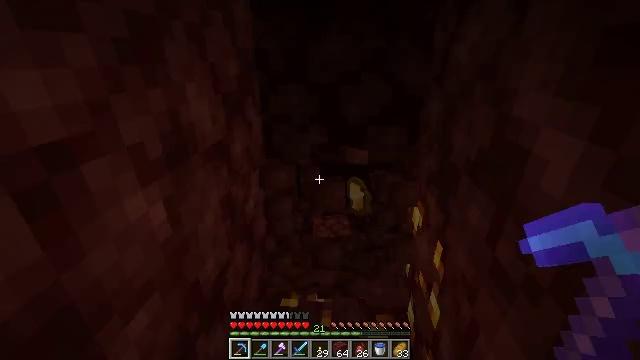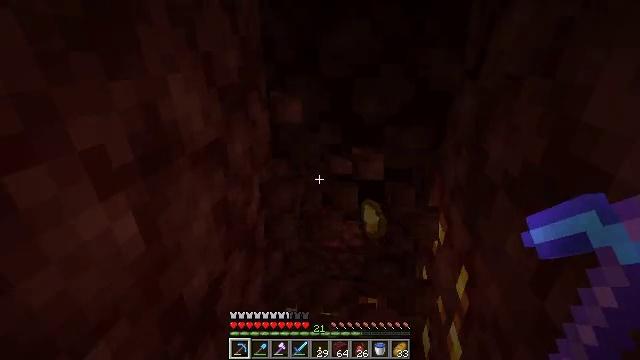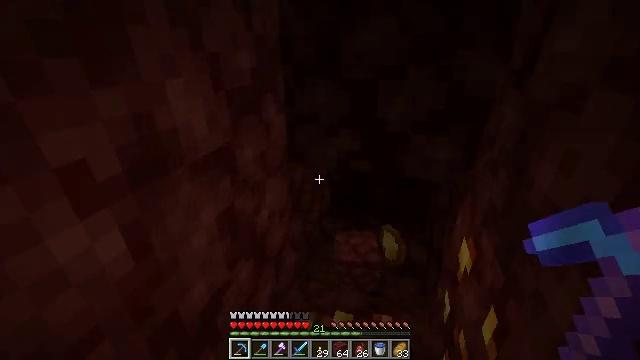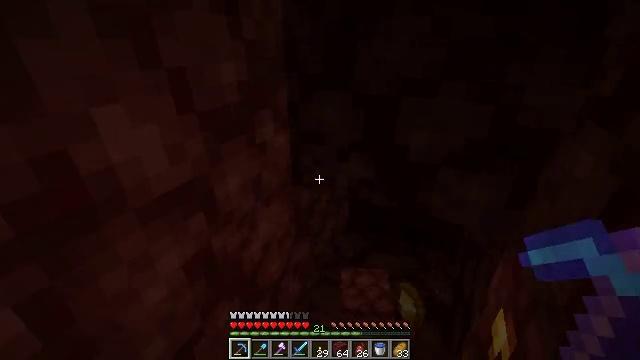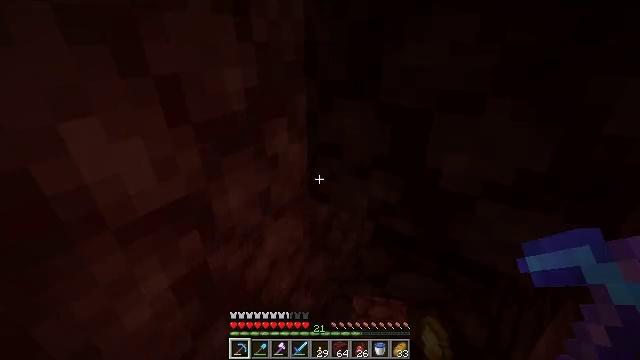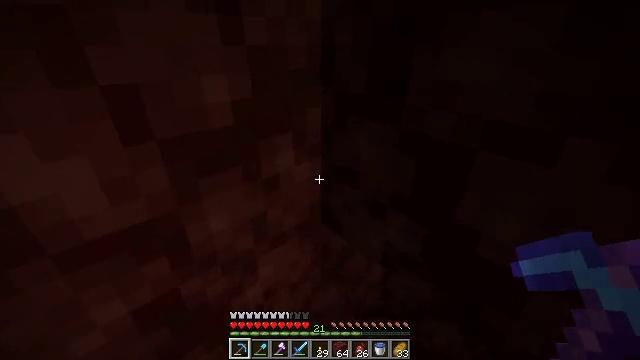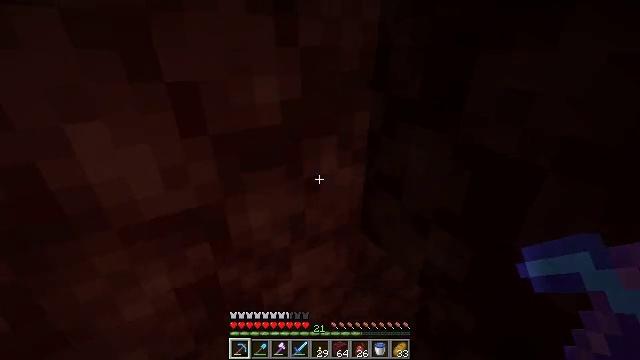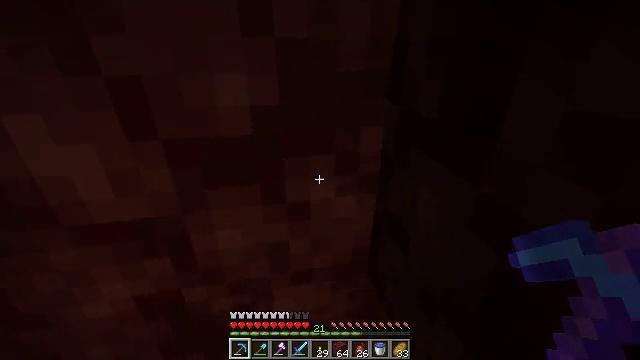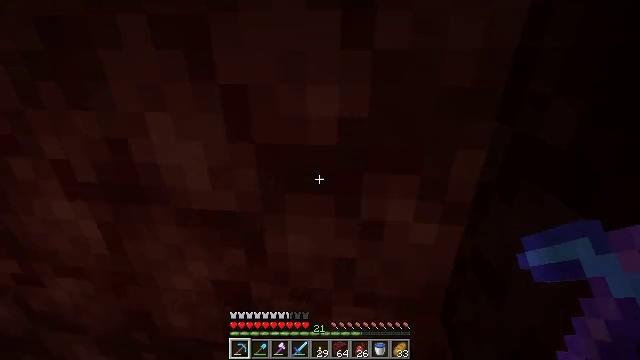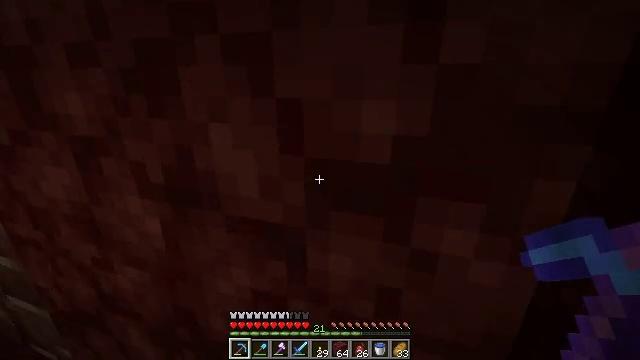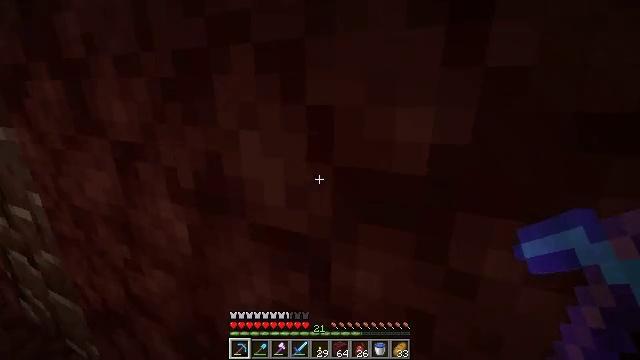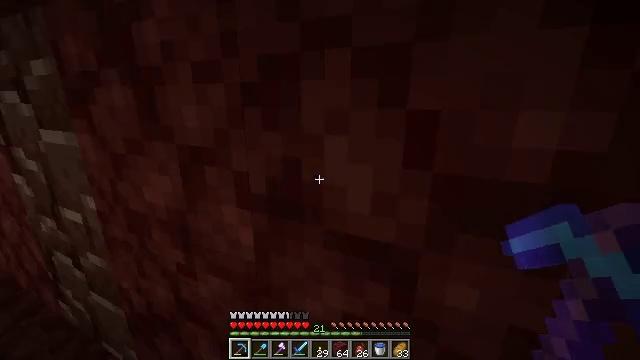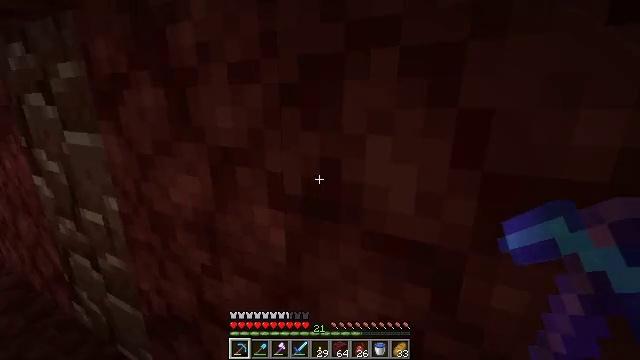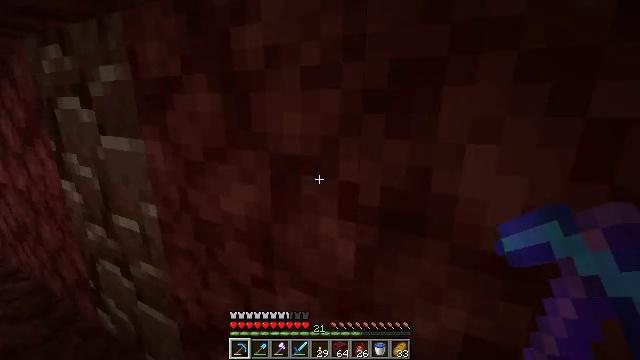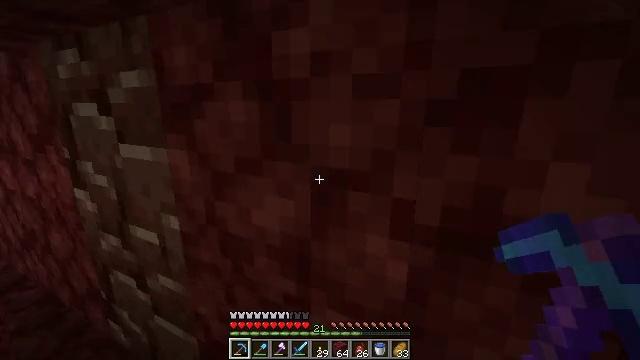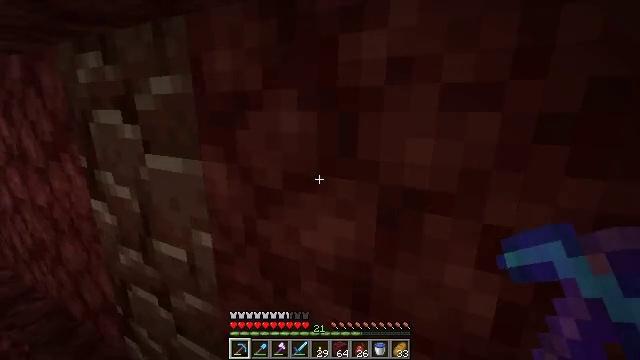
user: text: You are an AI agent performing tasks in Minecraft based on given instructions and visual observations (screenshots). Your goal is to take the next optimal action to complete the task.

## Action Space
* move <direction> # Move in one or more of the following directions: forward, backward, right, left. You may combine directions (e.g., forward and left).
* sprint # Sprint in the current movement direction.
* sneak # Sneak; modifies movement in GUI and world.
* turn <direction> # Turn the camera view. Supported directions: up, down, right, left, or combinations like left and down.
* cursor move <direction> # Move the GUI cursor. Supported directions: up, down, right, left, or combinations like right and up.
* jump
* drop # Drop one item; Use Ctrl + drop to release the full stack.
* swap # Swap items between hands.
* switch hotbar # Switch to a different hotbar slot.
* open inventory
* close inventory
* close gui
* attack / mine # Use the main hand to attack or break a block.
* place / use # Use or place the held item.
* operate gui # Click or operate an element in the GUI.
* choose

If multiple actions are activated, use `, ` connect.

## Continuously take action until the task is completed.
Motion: motion action
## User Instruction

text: Use a strong pickaxe to gather ancient debris.
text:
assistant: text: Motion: move forward and move right, turn left
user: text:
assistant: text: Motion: move forward and move right, turn left
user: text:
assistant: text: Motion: move forward and move right, turn left
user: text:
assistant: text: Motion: move forward and move right, turn left
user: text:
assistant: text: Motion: move forward and move right, turn left
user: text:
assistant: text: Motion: move forward and move right, turn left
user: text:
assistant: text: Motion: move forward and move right, turn left
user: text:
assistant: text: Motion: move right, turn left and up
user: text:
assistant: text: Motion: turn left and up
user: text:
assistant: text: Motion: move left, turn left and up
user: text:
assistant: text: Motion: move left, turn left and up
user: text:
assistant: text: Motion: move left
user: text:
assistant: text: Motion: move left
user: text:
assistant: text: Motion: move left
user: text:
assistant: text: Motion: move left
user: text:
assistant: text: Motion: move left
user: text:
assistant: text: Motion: move left, turn right
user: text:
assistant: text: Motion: move left, turn right and up
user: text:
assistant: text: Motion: move left, turn right
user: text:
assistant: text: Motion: move left, turn right
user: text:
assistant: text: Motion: move left, turn right
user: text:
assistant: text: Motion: turn right
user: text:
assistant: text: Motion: turn right, attack / mine
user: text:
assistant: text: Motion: turn right and up, attack / mine
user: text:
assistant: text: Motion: turn right and up, attack / mine
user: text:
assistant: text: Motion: turn right and up, attack / mine
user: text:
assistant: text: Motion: turn right, attack / mine
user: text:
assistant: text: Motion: turn right, attack / mine
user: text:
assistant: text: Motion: attack / mine
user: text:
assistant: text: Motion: attack / mine